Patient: sex F, age 35
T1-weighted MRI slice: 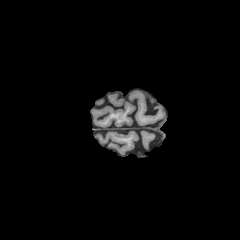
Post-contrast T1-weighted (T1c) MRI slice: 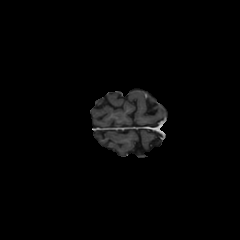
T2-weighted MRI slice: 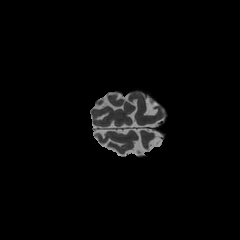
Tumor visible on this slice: no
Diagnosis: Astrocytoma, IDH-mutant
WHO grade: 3